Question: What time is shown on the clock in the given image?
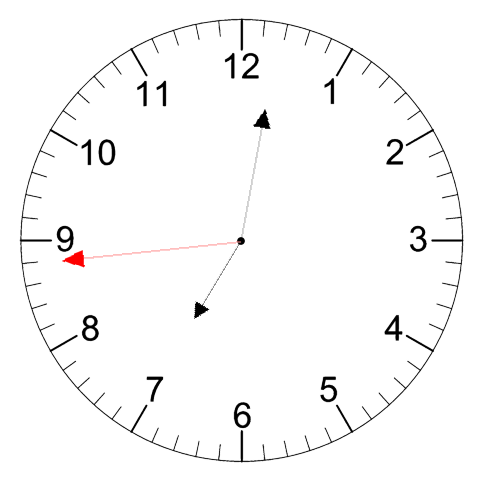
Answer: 07:01:44